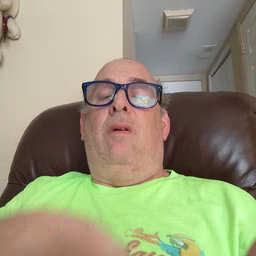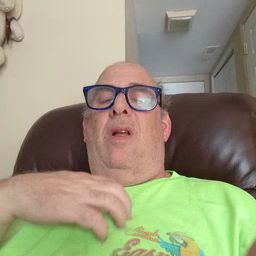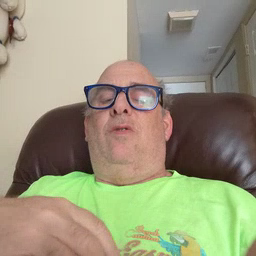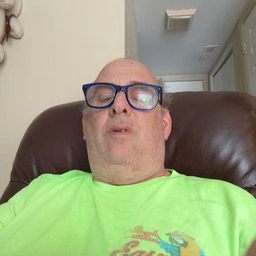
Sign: hungry